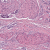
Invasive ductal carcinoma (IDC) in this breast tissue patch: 1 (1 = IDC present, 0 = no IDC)